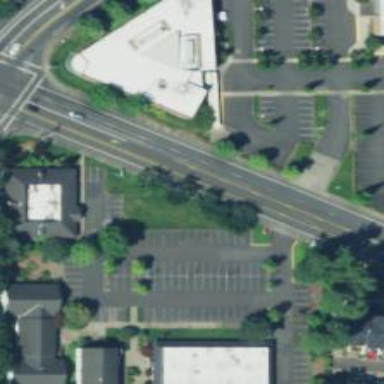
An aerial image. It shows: Parking space.